Question: Please don't delete or close this question I put my question here after full three days search.
My responsive website has many modals to display blocks of data. The modal works fine with the default width on browser and small devices.
When I increase modal width for browsers with in % (percentage) it works fine in only browser. But do not display properly in mobile phones and other devices.
I tried % with min-width etc etc but no luck... also boostrap modal documentation has no information regarding size. only there is a small and large size is available which do not fit to my requirements.
Secondly I am oppening the modals using JS code as:
'''
$(".modal-body").html("Loading...");
$(".modal-body").load("fdeed.php");
$("#modal_appointments").modal();
$('#modal_appointments').modal('show');
'''

Please, help me how I change the width so that it works fine in all devices.
Any kind of help is highly appreciated. Thank you.
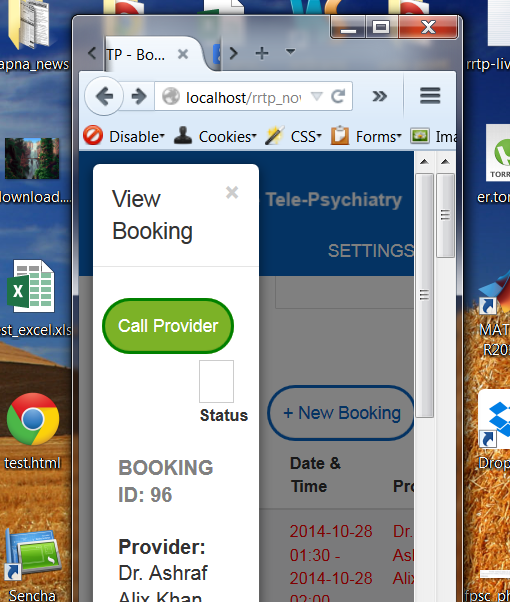
Answer: If you are on bootstrap 3.1.0 try using the bootstrap provided classes, to use the modal in smaller devices. I've personally never tested it in Extremely Small device. Try the following classes with the '.modal-dialog' class
'.modal-sm' - for small devices.
'.modal-lg' - for larger devices.
A useful link
<URL>
Hope it helps,